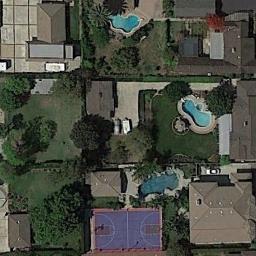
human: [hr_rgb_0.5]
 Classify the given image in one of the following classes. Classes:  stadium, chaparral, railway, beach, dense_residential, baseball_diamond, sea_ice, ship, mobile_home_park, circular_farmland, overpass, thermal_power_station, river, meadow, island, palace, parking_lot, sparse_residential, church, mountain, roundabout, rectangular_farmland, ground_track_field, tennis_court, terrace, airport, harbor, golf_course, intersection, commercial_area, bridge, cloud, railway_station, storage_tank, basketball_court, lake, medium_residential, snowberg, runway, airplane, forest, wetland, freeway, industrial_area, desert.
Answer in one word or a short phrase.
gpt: basketball_court